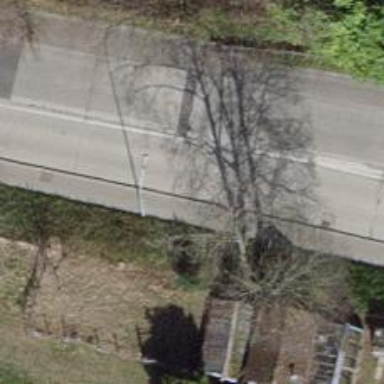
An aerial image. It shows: Secondary road with asphalt surface. There are sidewalks on both sides and cycle lane on the left.